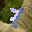
Label: 7